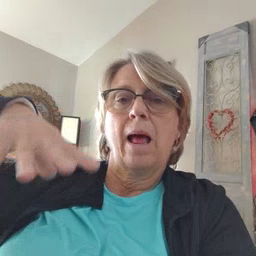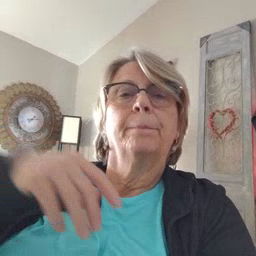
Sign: lamp